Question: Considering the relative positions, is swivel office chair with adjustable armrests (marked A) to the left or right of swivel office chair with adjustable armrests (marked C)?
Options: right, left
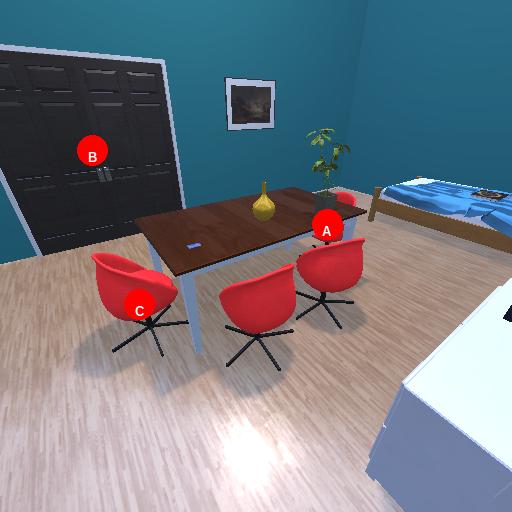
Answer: right